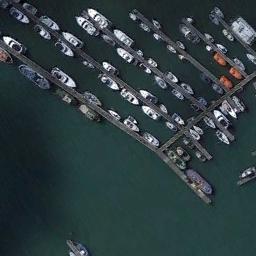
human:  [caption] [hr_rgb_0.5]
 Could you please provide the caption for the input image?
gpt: Many ships are in the harbor .

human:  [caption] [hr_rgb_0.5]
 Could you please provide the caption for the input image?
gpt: The harbor has lots of neatly docked boats and the color of the waters is green .

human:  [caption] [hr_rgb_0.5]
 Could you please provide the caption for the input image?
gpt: Many yachts moored neatly on the sea side of the harbor .

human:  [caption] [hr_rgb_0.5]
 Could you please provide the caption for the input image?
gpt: Harbor ships come in all shapes and sizes .

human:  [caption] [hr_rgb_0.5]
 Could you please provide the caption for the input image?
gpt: There are many ships at the harbor .